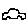
Label: car